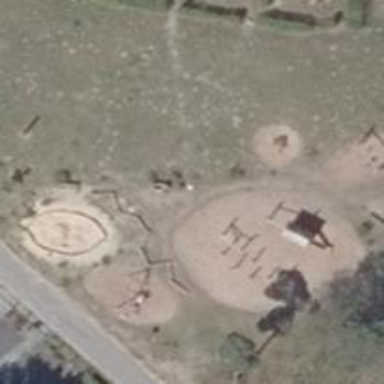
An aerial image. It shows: Playground area for leisure land.